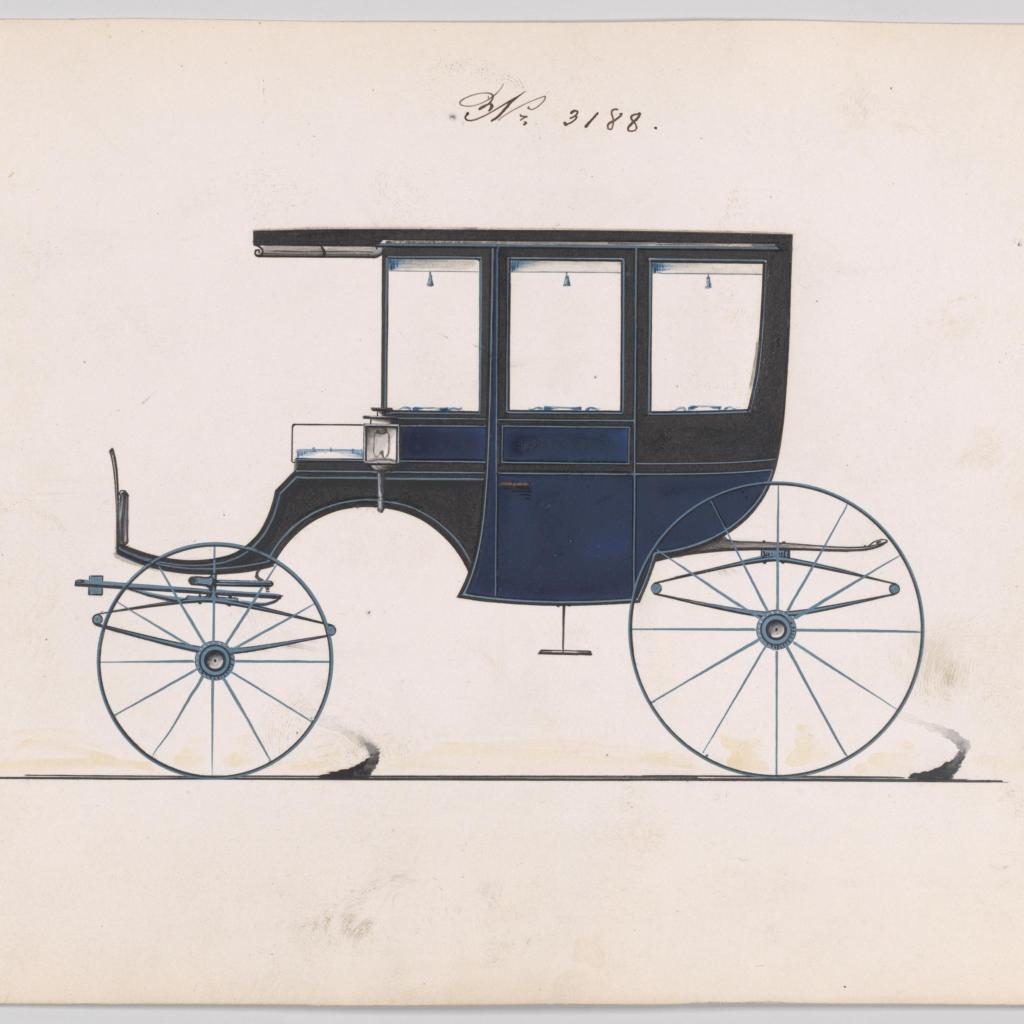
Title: Design for 6 seat Rockaway, no. 3188
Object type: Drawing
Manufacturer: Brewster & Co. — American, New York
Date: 1876
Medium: Pen and black ink, watercolor and gouache
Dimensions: Sheet: 6 9/16 x 9 3/4 in. (16.7 x 24.8 cm)
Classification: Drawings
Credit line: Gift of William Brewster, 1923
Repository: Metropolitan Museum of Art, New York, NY